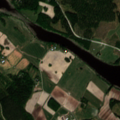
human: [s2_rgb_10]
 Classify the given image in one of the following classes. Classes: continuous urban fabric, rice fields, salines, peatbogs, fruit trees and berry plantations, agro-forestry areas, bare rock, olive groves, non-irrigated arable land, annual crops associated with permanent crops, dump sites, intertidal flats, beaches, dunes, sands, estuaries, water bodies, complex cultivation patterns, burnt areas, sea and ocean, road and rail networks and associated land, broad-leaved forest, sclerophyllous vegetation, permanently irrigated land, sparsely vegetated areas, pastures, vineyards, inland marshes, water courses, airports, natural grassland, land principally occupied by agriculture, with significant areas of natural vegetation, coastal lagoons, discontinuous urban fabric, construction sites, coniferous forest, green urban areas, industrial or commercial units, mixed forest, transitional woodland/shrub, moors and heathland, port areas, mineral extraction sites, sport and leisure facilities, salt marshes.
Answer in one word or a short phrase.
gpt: non-irrigated arable land, land principally occupied by agriculture, with significant areas of natural vegetation, coniferous forest, mixed forest, water bodies